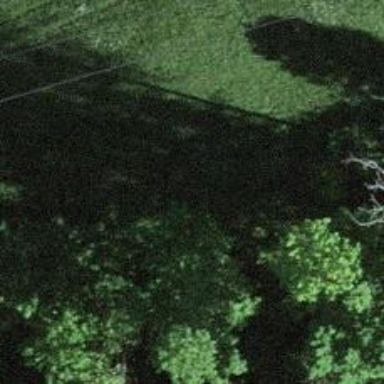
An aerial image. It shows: Path.